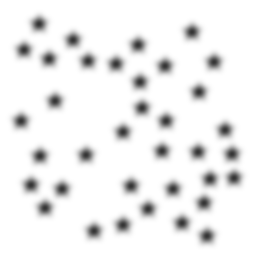
Squares: 0
Triangles: 0
Stars: 36
Total shapes: 36